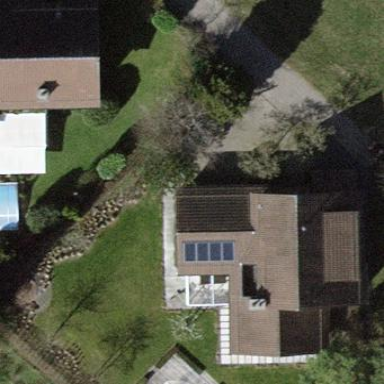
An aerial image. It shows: Detached building.